Question: This is a weird one. I have a C# app that has a BackgroundImage set for the form backgrounds. And also for some button controls. This app has been released for several months now and has been installed on about 20 or so different computers.
Just had a new customer install the app and the background images are not displaying. Just get the default background color displayed for the forms and buttons. This appears to be true for ALL forms and ALL controls that have a background image set. NONE of them show up.
One wierd thing I did notice is that there are a few buttons on one form that for whatever reason I set the .Image property instead of the .BackgroundImage property. These buttons show the image. So this seems to only be a problem with .BackgroundImage
Computer is Win7 Home Premium. Tried disabling their anti virus - no help. Not sure what the heck could be causing this. Any ideas? Anybody?
EDIT: Here is a screen shot from my minimal test app. This app was done totally with the VS designer (I did not write ANY code). Just clicking on the properties, clicking the "..." button for backgroundimage and selecting a file from my hard drive to import. The form should have a background image. So should the button on the left. The button on the right I set the .Image property. All background images are the same file as you see displayed on the button that is working.

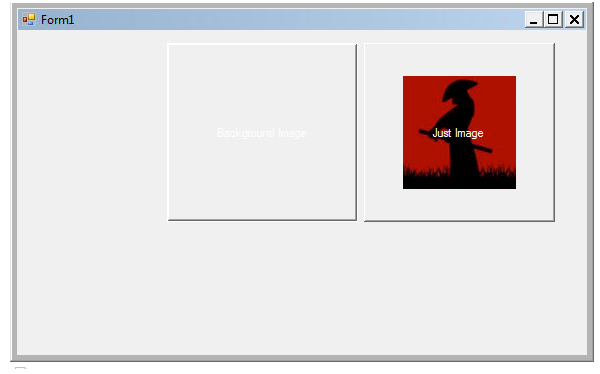
Answer: The BackgroundImage won't paint if the machine reports that it is operating in high contrast mode. A setting for users with visual impairments. This normally has more effects, the system color scheme will change.
You could send him a test app that shows the value of <URL>. If that's a match and the user otherwise doesn't have trouble with his eyes then he needs to get his machine fixed.